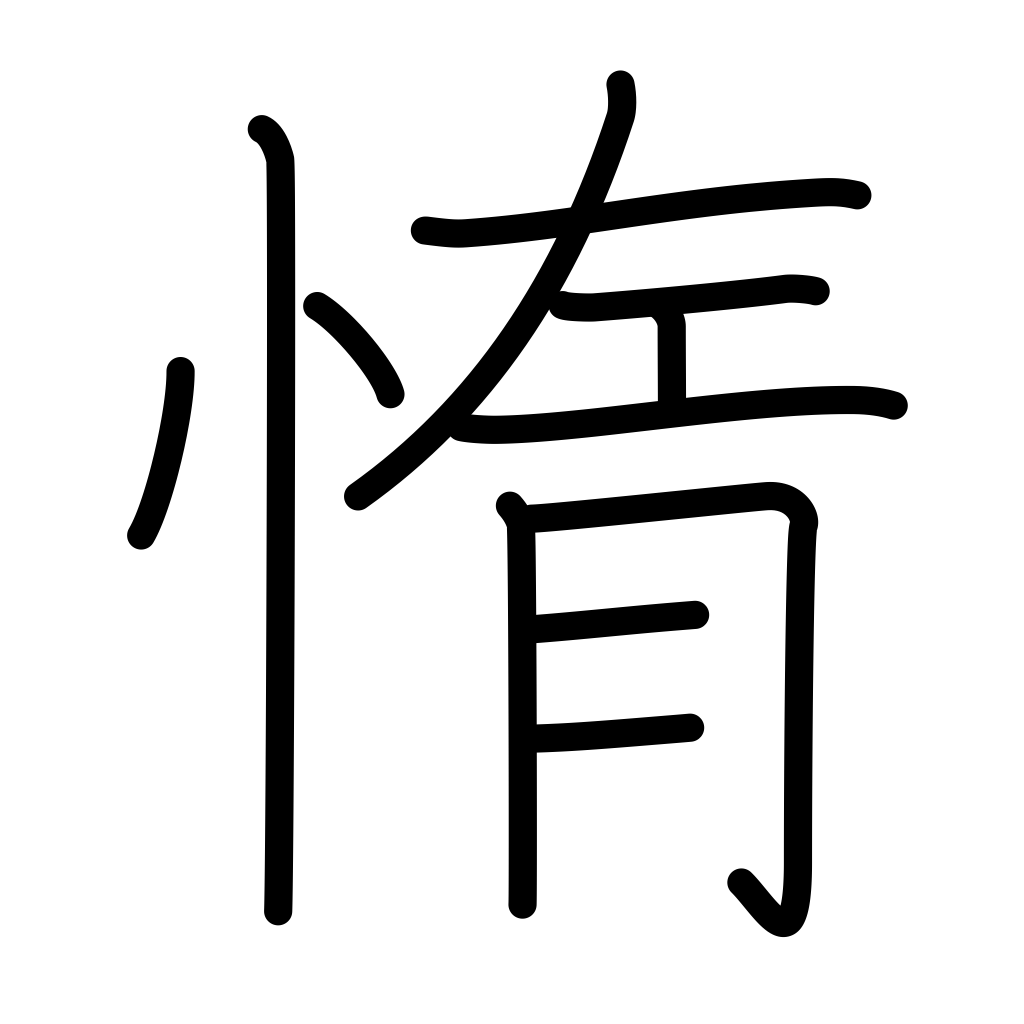
Meaning: lazy, laziness